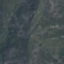
Label: HerbaceousVegetation